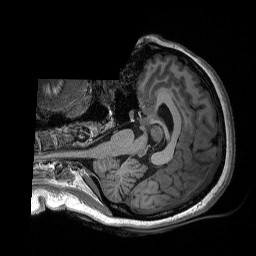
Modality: T1w
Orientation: axial
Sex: female